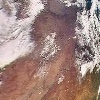
Label: land